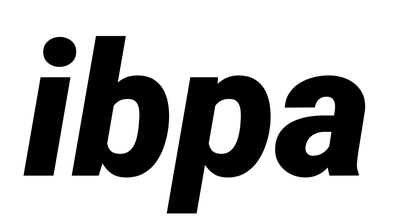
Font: Roboto-Italic_Black_Italic